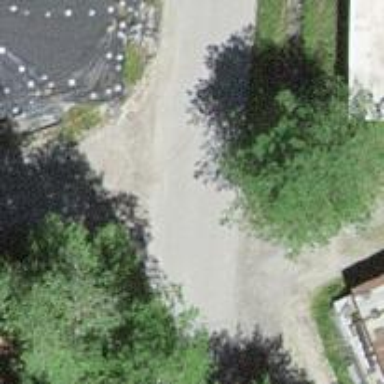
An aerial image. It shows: Pole with roof covering.